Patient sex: M
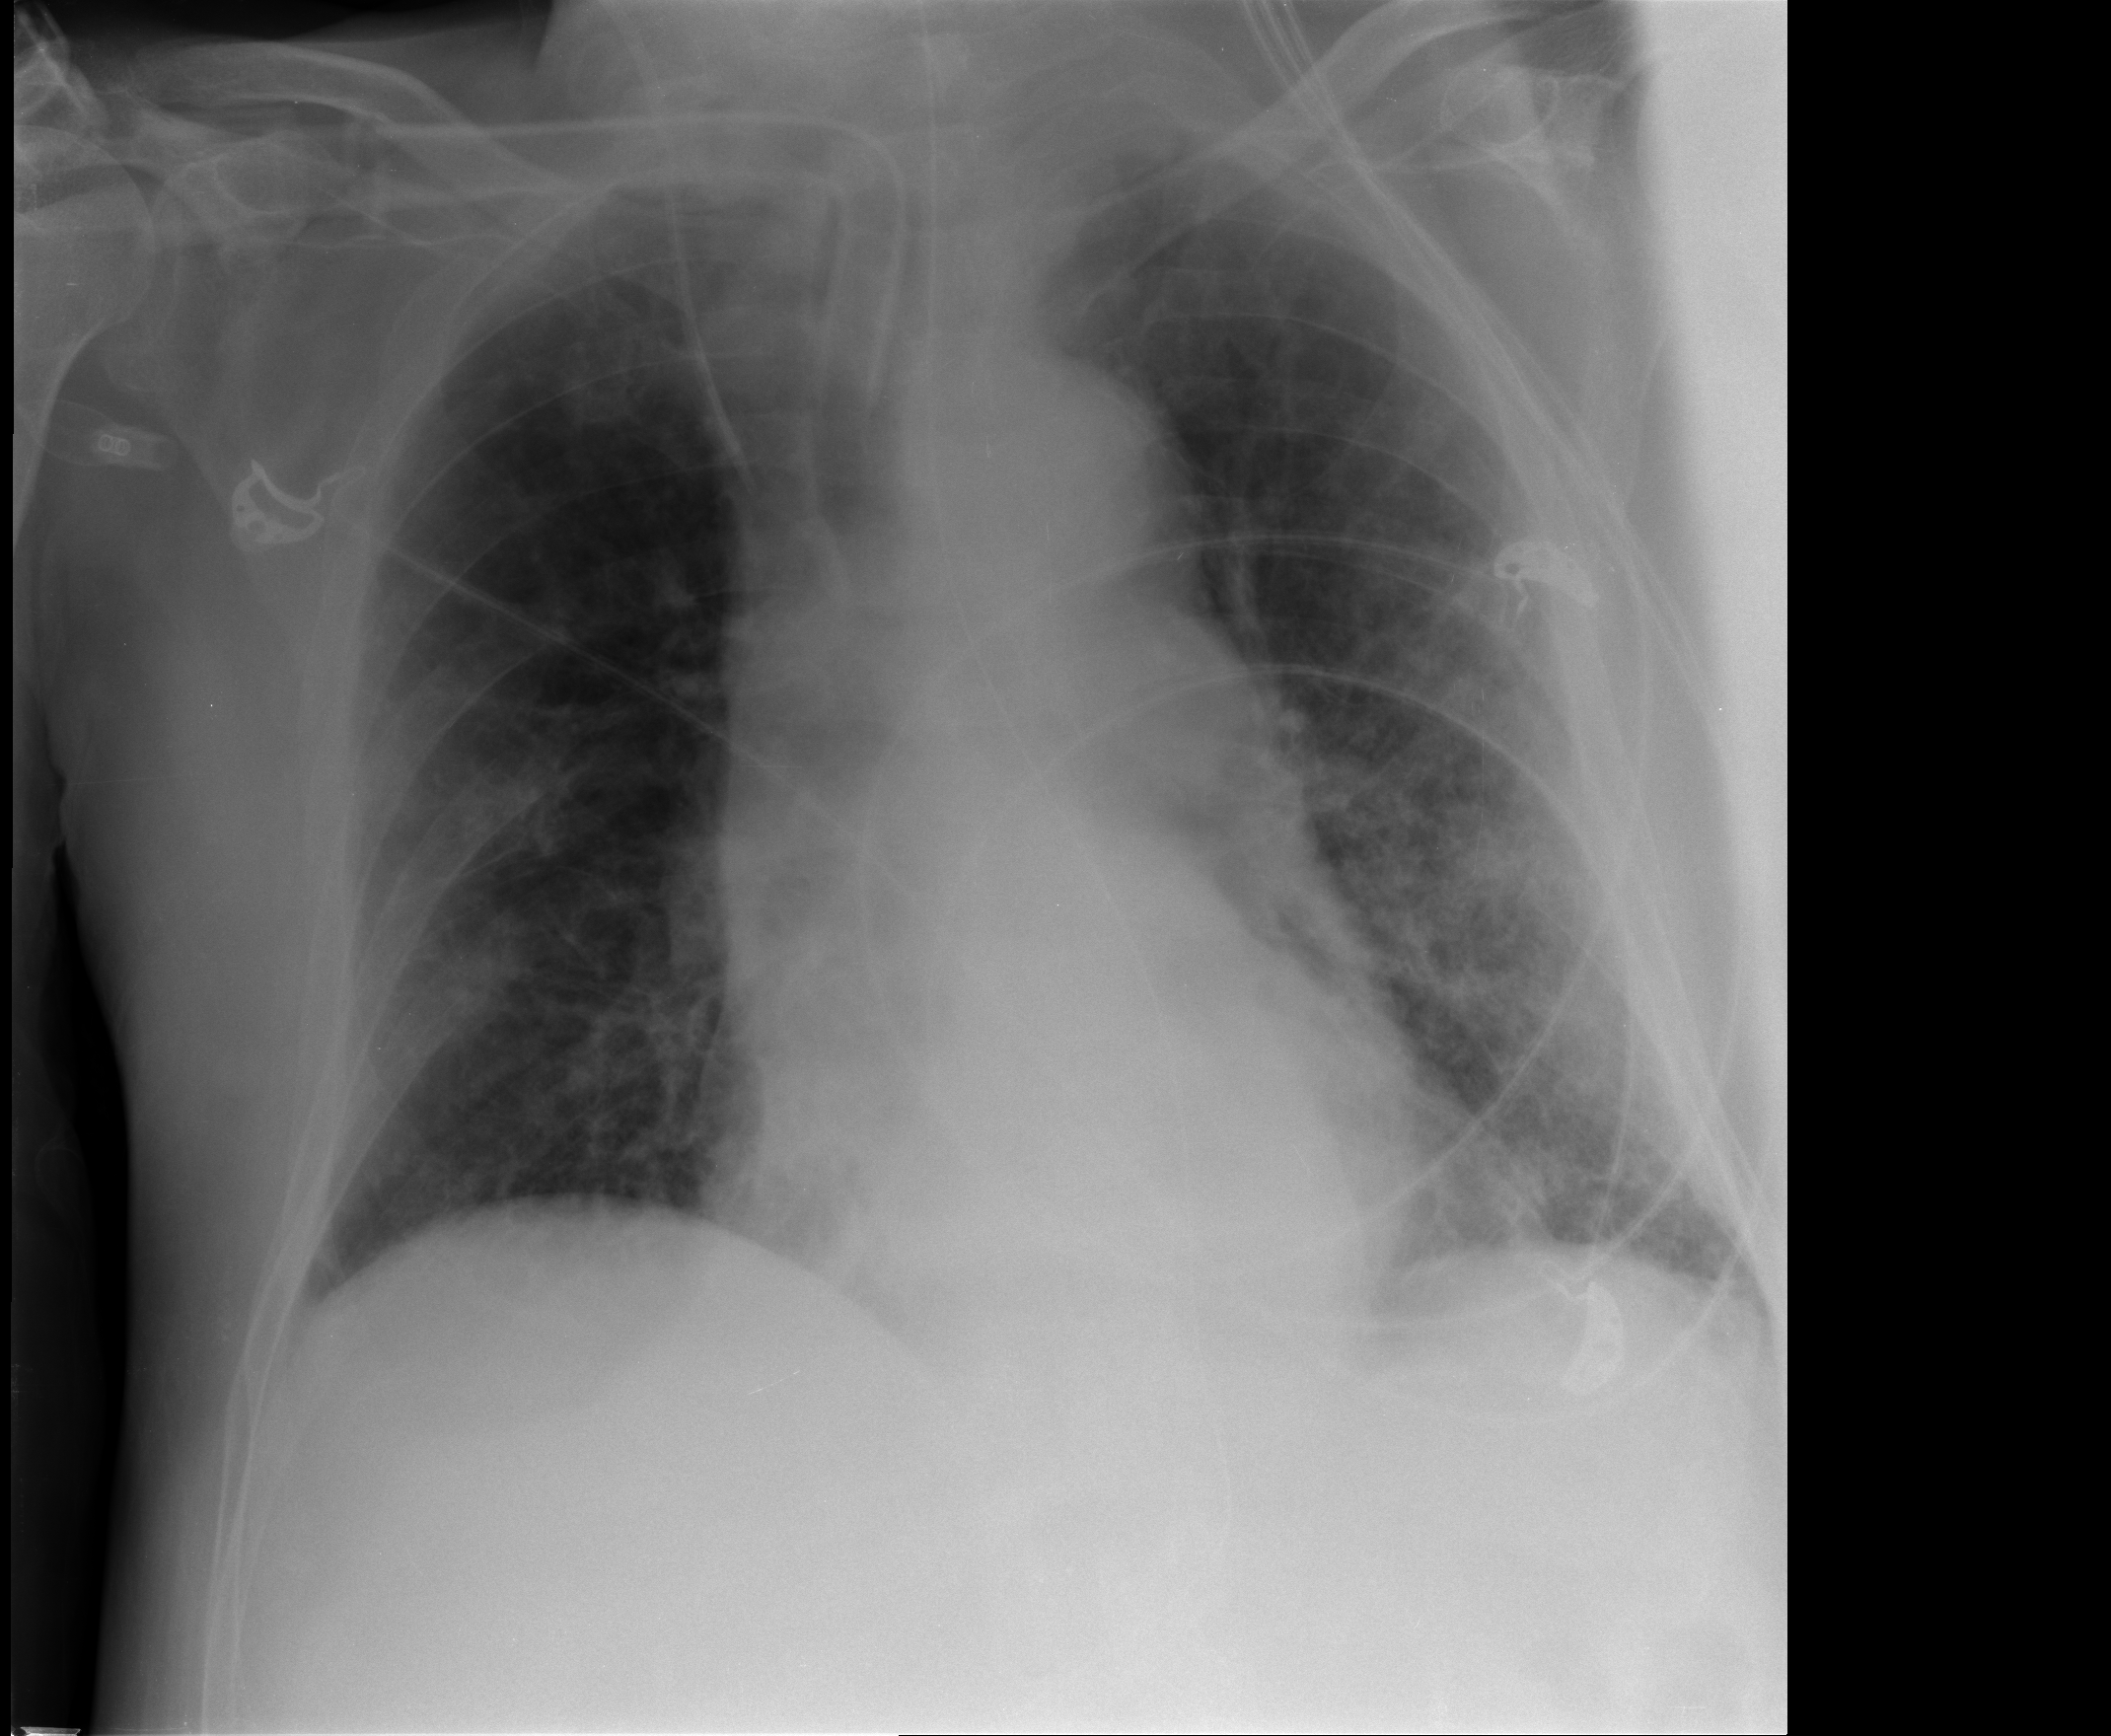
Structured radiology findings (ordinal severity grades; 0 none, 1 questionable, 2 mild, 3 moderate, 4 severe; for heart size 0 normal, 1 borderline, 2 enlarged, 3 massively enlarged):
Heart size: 0
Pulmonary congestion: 2
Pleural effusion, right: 0
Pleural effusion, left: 2
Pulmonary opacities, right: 0
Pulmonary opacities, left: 2
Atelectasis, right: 2
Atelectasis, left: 2